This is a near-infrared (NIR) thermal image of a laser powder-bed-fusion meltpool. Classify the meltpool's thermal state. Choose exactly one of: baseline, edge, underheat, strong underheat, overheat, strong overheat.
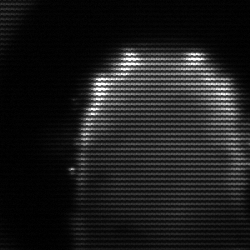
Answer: baseline